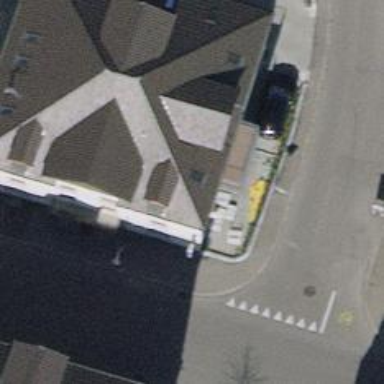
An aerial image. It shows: Restaurant.